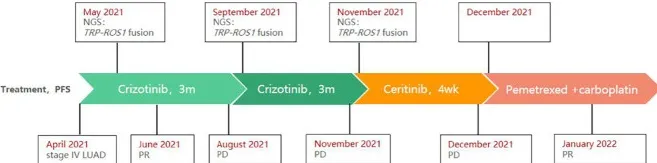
A schematic diagram of the course of management highlighting. Radiographic, histopathologic, and ,molecular findings.
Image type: chart (chart)